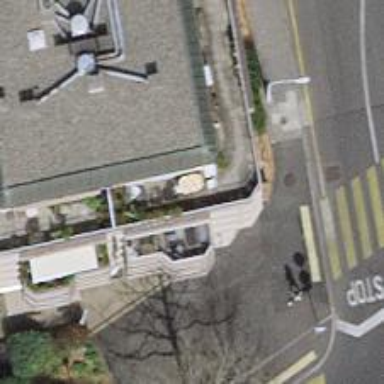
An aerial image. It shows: Restaurant.